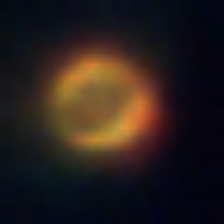
Taxon: NanoPlankton
Group: Other